Field crop: maize
Growth stage: 2
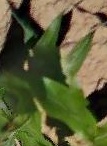
Species: maize